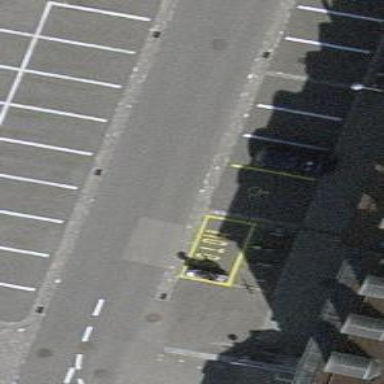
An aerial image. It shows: Motorcycle parking facility.